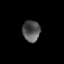
Tissue: lung
Cell type: Epithelial cells
Senescence score: 0.195
Nuclear area (px): 364
Mean DAPI intensity: 83.234